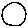
Label: circle